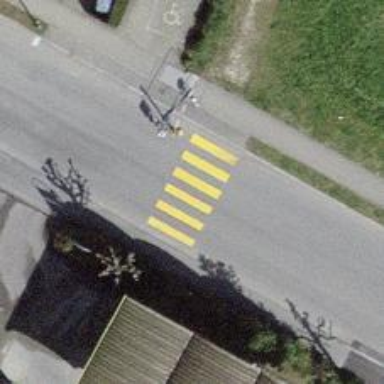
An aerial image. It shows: Uncontrolled zebra crossing with zebra markings.